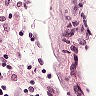
Metastatic tissue present: no